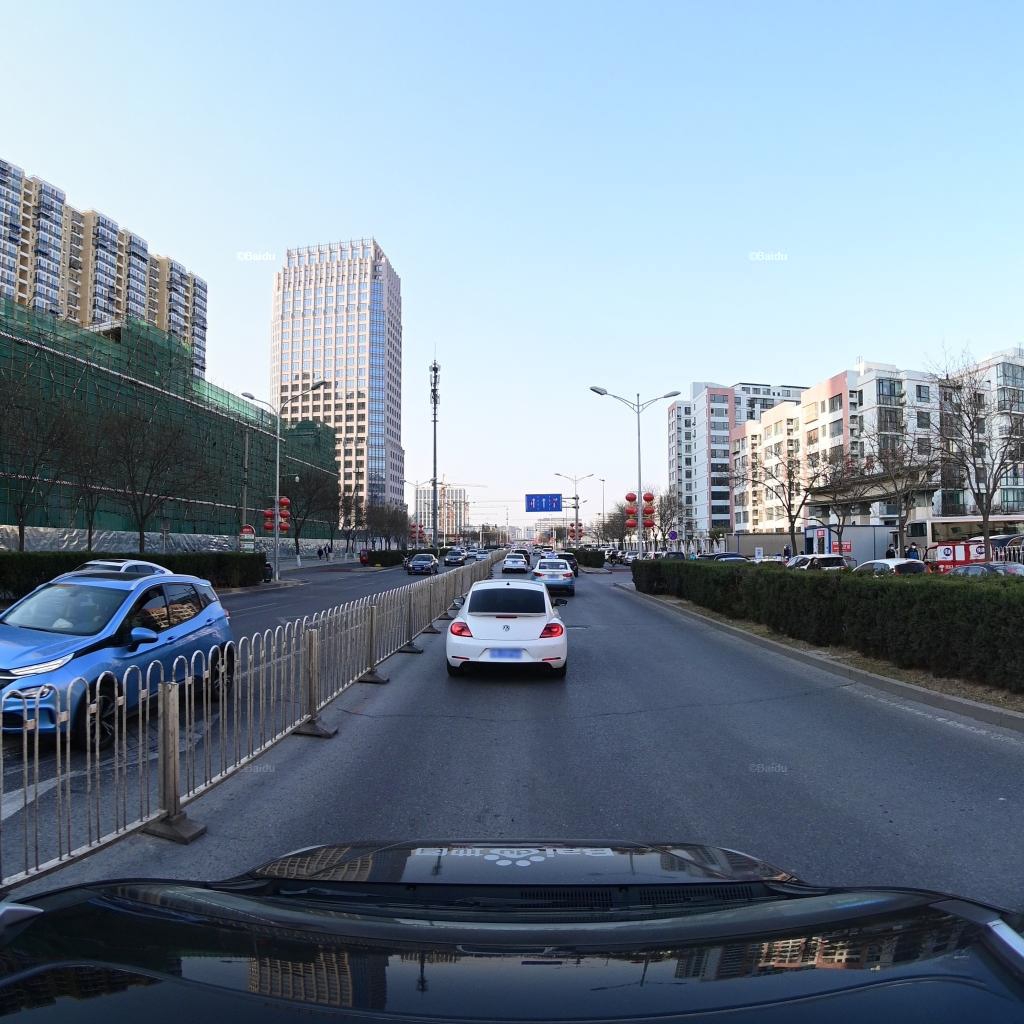
Region: Fengtai
Road damage annotations: manhole cover, transverse crack